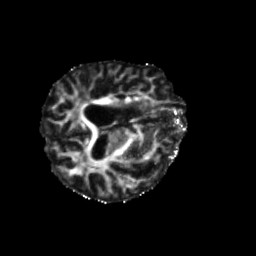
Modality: FA
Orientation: axial
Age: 70
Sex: male
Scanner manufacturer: siemens
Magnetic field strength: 3 T
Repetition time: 5.25 s
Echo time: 0.08 s